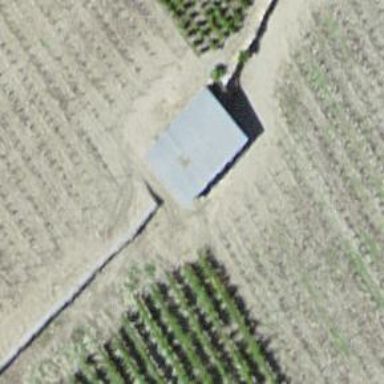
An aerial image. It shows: Shed.